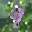
Label: 9